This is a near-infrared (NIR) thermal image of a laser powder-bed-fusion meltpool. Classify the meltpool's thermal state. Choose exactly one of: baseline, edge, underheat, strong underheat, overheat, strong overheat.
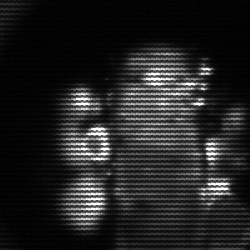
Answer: strong underheat